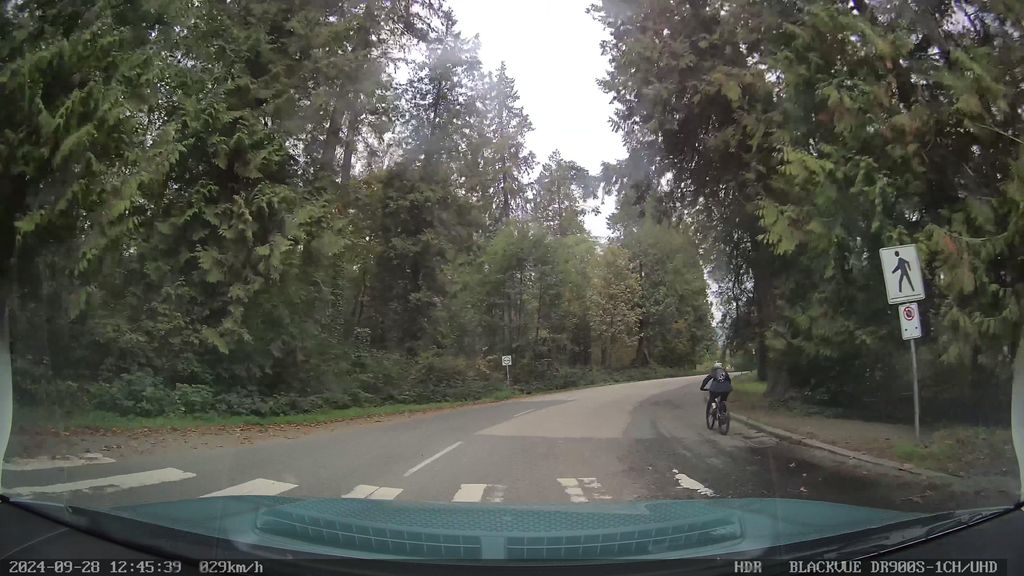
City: vancouver